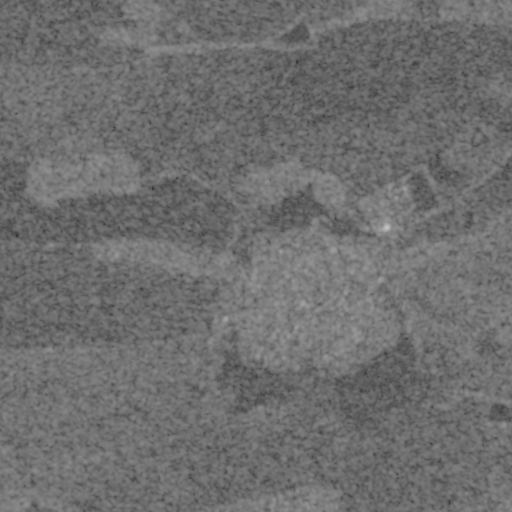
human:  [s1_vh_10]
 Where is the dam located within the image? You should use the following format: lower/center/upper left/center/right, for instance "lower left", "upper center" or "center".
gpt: The dam is located in the upper center of the image.
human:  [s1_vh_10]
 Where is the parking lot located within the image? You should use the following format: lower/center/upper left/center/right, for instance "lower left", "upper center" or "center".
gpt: There is no parking lot in the image.

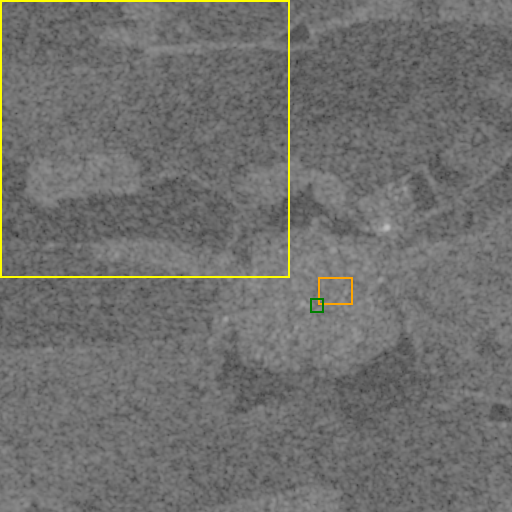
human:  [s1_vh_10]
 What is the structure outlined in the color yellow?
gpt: The structure outlined in yellow is a crop field.
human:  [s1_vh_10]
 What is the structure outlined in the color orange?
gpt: The structure outlined in orange is a park.
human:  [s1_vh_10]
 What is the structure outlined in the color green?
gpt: The structure outlined in green is a parking lot.
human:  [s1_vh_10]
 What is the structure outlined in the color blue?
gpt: There is no blue outline.